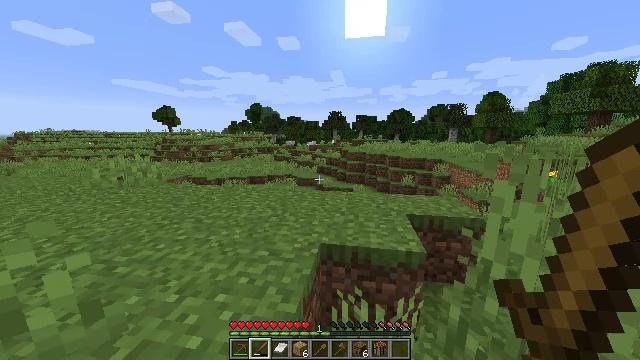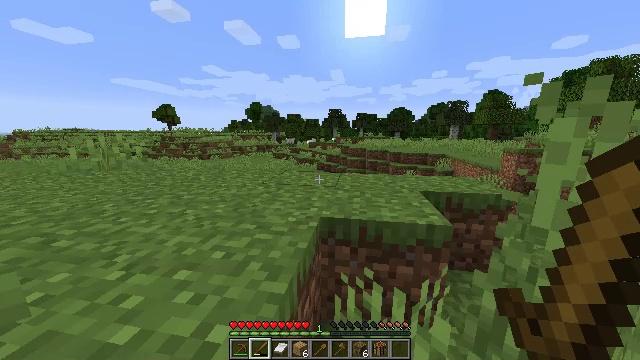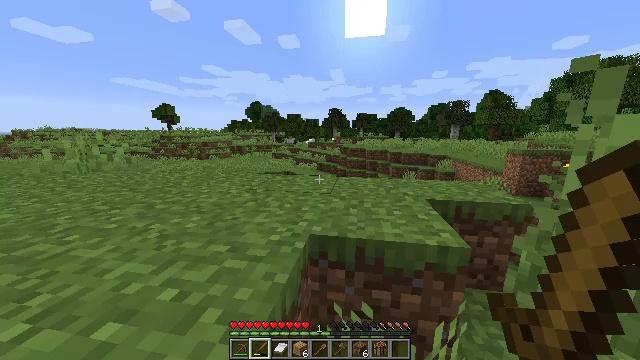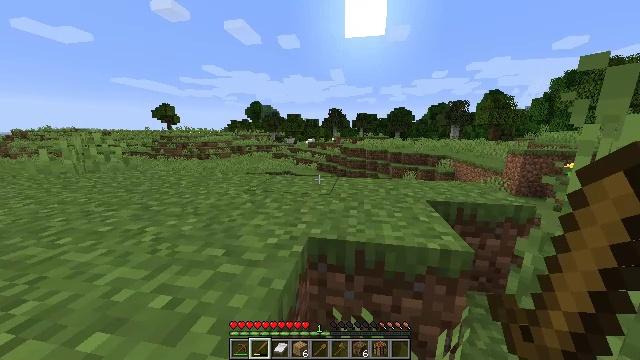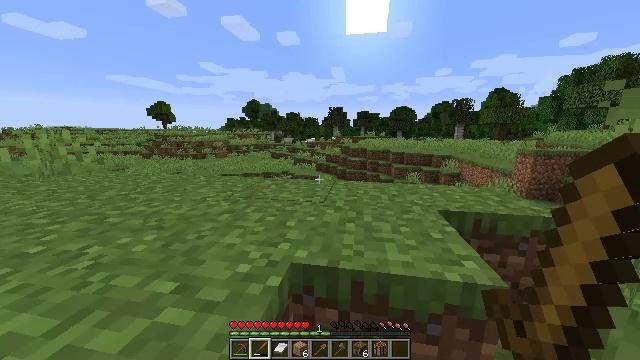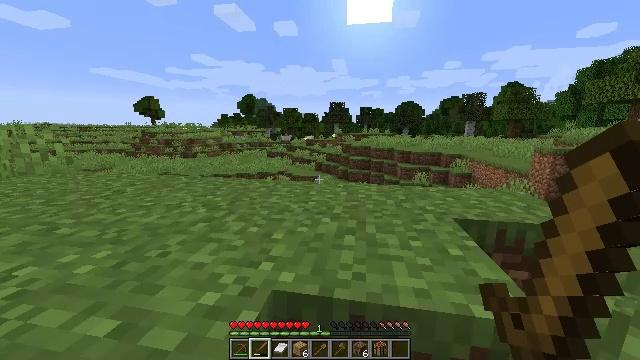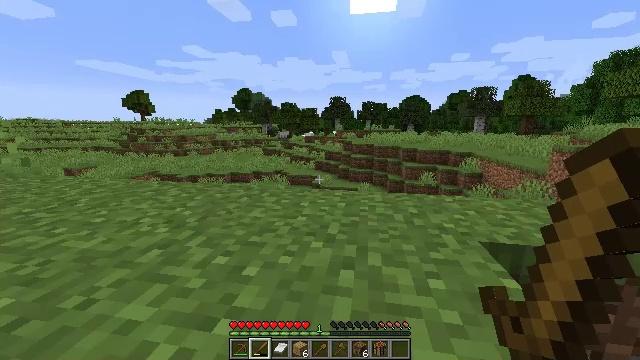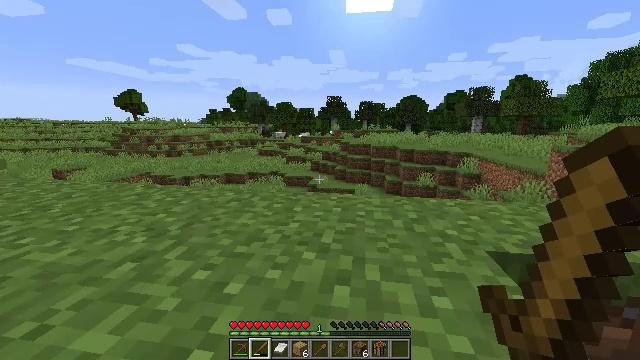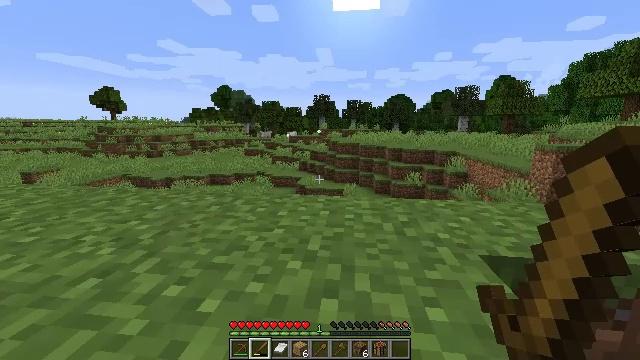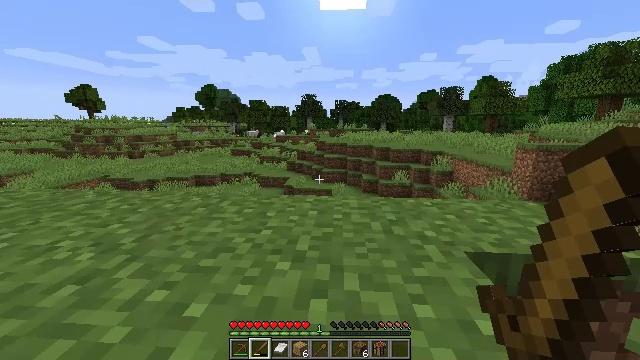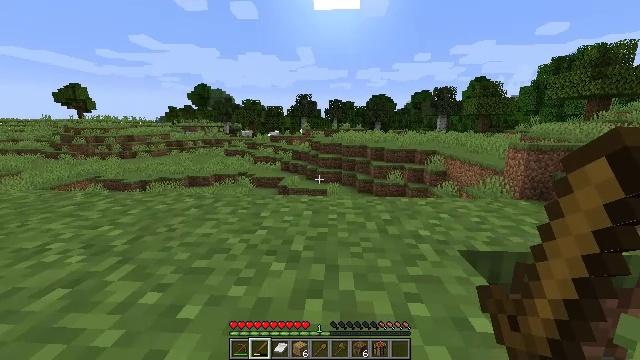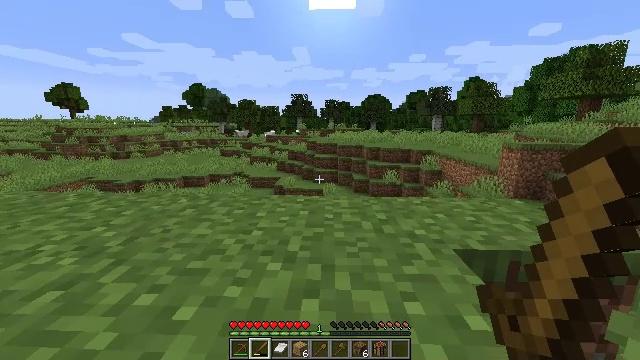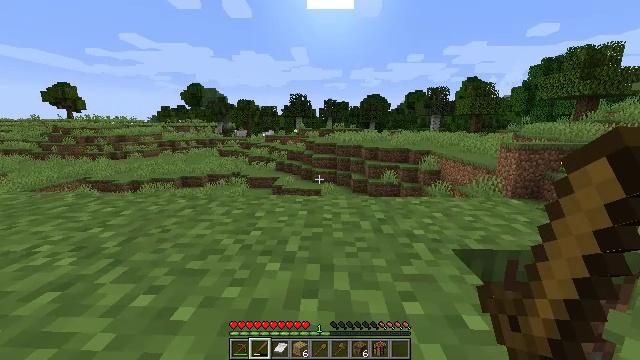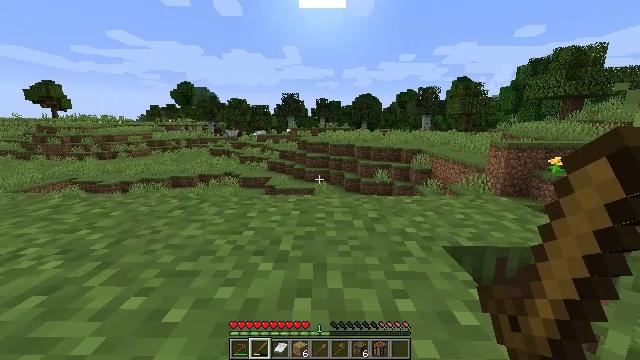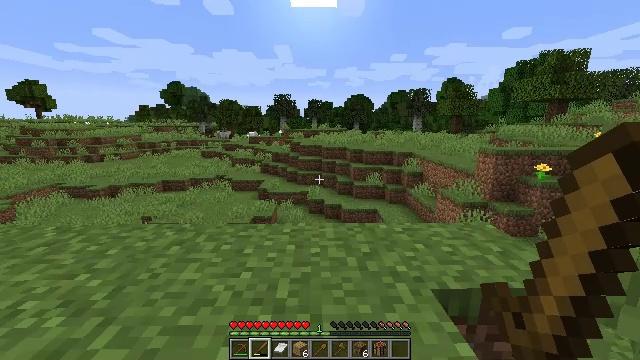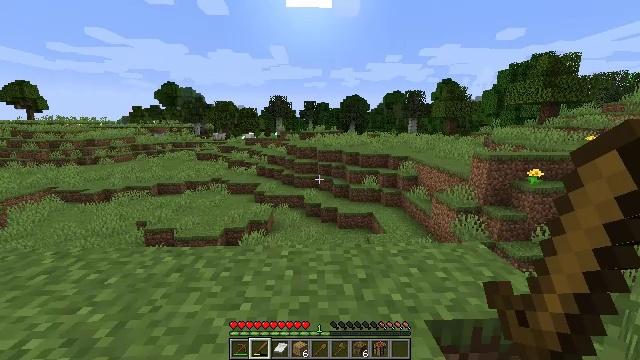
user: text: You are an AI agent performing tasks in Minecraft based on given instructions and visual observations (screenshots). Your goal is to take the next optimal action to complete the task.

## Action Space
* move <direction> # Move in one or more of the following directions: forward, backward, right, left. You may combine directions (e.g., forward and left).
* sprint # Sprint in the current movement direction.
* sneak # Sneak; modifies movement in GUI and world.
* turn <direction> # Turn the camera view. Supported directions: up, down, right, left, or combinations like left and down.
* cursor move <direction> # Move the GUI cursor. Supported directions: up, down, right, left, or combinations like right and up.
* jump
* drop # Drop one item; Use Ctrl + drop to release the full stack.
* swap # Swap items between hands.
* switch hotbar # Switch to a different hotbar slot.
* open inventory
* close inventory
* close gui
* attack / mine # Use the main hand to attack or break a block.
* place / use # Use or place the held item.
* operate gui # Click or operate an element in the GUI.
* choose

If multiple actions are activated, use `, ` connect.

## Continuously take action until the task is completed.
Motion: motion action
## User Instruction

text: Trim the tree by mining oak leaves.
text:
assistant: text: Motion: move forward, sprint
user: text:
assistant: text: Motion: move forward, sprint
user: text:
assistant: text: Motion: move forward, sprint
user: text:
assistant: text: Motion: move forward, sprint
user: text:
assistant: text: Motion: move forward, sprint
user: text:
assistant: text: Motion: move forward, sprint
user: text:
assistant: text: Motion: move forward, sprint
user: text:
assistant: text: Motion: move forward, sprint, turn right
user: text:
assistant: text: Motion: move forward, sprint, turn right
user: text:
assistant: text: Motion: move forward, sprint, turn right
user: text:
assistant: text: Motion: move forward, sprint
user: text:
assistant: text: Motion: move forward, sprint
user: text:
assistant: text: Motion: move forward, sprint, turn right
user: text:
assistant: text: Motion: move forward, sprint, turn right, jump
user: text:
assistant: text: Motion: move forward, sprint, jump
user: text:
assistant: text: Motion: move forward, sprint, turn right, jump
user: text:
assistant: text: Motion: move forward, sprint, turn right, jump
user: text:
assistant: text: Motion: move forward, sprint, jump
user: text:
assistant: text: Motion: move forward, sprint
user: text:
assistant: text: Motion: move forward, sprint, turn right
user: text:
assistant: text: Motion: move forward, sprint, turn right
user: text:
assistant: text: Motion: move forward, sprint, turn right and down
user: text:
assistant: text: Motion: move forward, sprint, turn right and down
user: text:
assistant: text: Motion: move forward, sprint, turn right
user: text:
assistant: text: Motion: move forward, sprint, turn right
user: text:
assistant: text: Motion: move forward, sprint, turn right
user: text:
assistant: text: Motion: move forward, sprint, turn right
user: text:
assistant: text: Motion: move forward, sprint, turn right
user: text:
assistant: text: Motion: move forward, sprint, turn right
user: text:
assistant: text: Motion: move forward, sprint, turn right